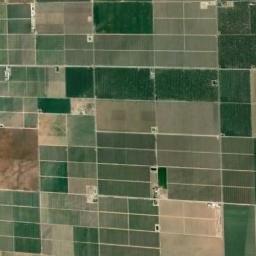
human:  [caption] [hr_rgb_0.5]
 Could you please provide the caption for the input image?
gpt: Lots of rectangular farmlands of different colors and sizes are neatly arranged on the ground .

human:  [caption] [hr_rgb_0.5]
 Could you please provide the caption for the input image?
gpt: Many neatly arranged dark green, light green, Khaki and brown mixed-sized rectangular farm fields .

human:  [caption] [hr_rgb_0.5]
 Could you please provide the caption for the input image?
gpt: There are many neat rows of rectangular farmlands .

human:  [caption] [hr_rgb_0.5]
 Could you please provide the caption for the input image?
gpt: There are some deep green and light green rectangular farmland .

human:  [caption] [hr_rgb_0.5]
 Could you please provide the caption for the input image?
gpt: There are many green rectangular farmlands .